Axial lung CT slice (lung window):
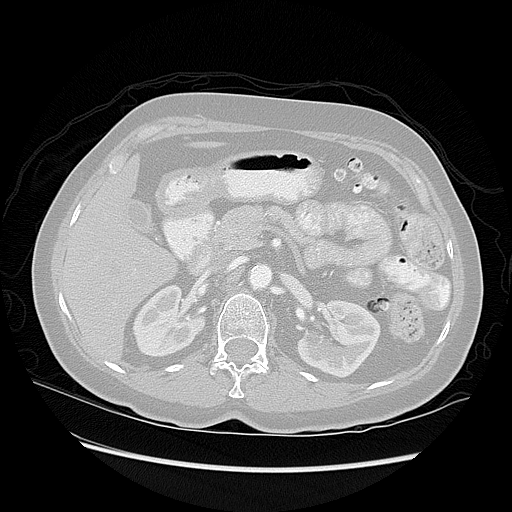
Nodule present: no